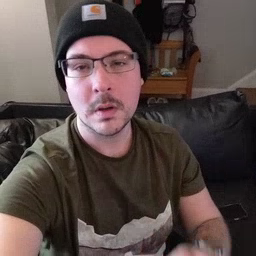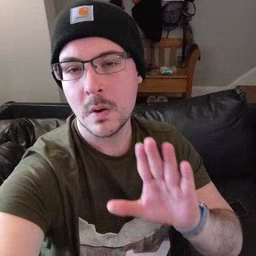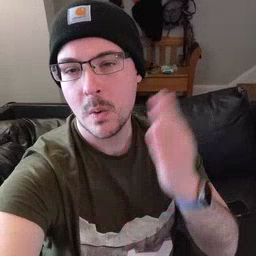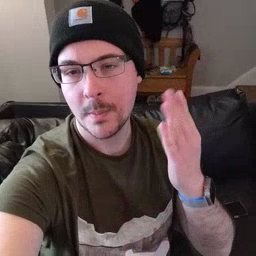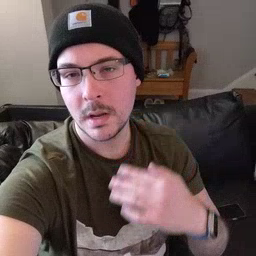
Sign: open